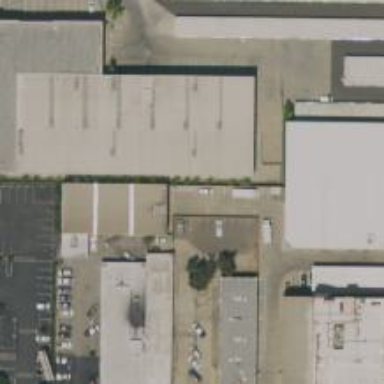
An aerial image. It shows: Warehouse building used for storage rental.